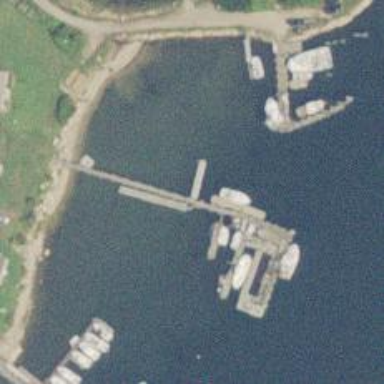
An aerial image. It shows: Man-made pier.